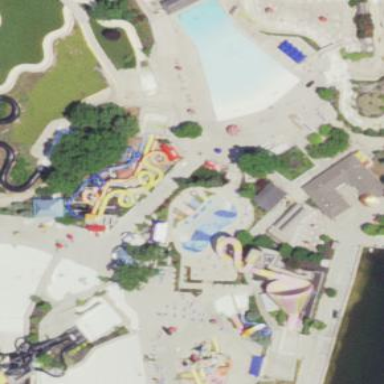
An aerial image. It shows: Water park.